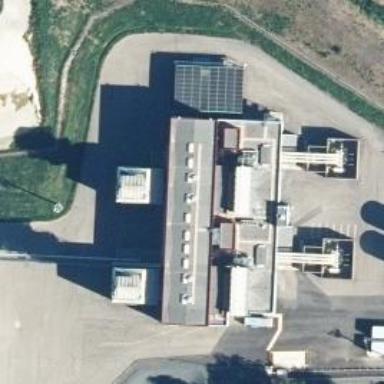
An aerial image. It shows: Generator powered by steam turbine.